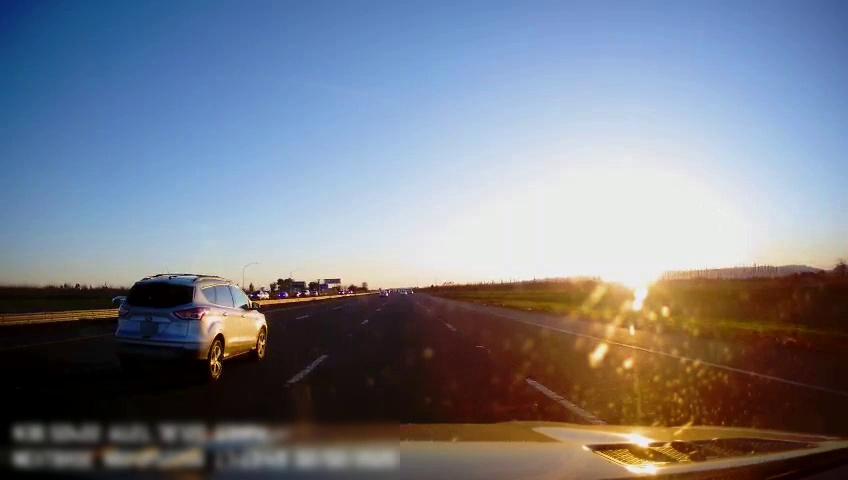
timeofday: Day
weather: Sunny
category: Drivable Space
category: Vehicles | Car
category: Vehicles | SUV
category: Vehicles | SUV
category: Vehicles | Car
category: Vehicles | SUV
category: Lanes | Alternate Lane
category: Lanes | Alternate Lane
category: Lanes | Current Lane
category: Lanes | Current Lane
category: Lanes | Alternate Lane